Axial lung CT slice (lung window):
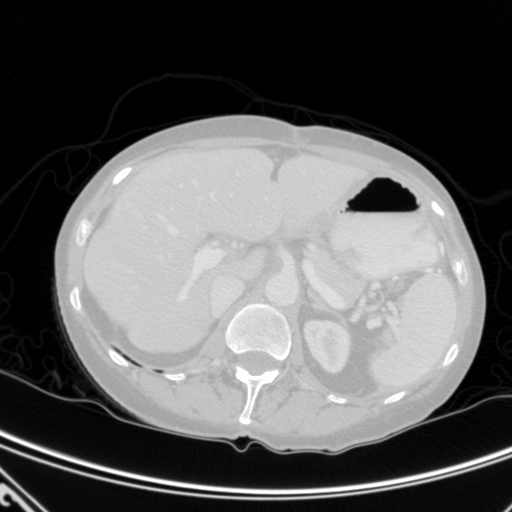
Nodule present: no